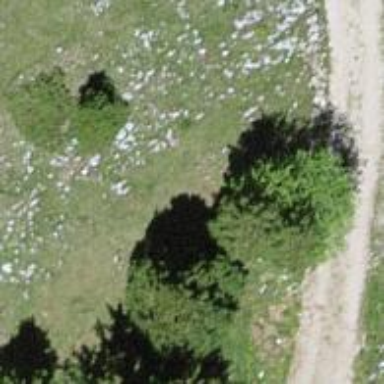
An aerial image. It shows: Evergreen needle-leaved tree.